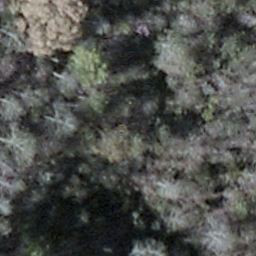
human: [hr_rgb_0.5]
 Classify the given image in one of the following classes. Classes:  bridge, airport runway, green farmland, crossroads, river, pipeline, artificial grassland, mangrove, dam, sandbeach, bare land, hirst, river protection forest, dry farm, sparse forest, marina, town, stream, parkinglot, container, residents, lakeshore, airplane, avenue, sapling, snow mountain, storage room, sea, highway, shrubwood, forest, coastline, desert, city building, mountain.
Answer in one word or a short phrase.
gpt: shrubwood